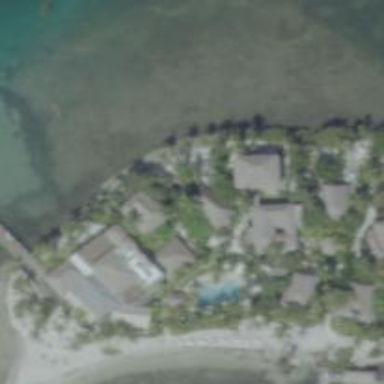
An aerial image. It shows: Beach resort area for leisure.